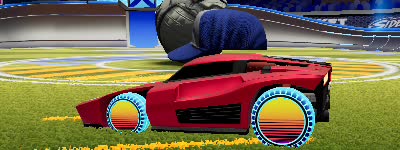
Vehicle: breakout